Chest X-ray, PA view. Patient: 74 years old, sex M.
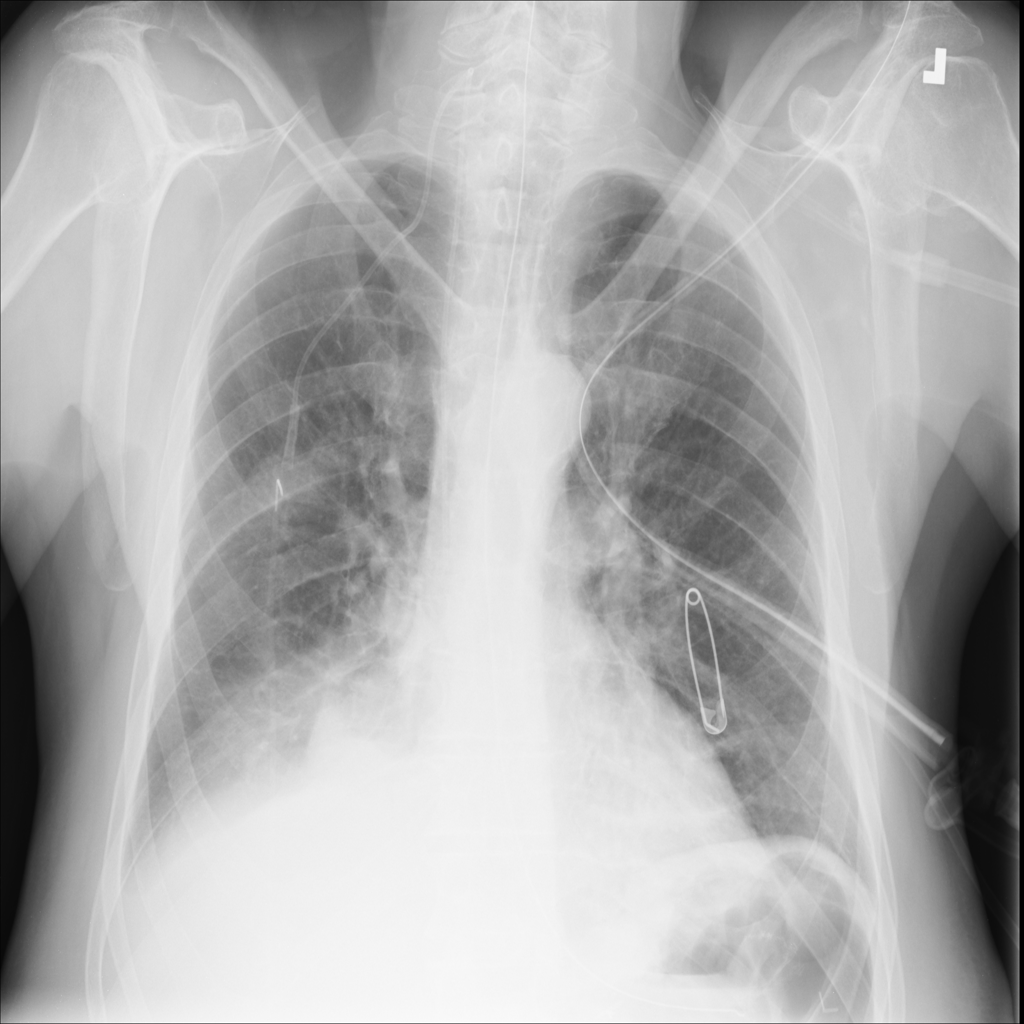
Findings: Atelectasis, Effusion, Infiltration